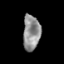
Tissue: skin
Cell type: Epithelial cells
Senescence score: 0.1987
Nuclear area (px): 595
Mean DAPI intensity: 145.397